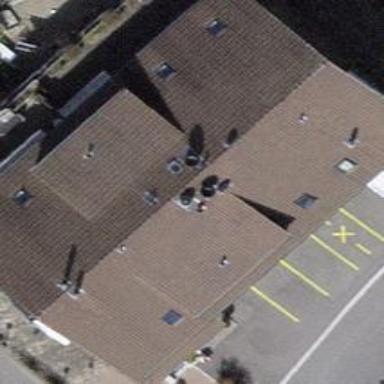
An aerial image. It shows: Restaurant.